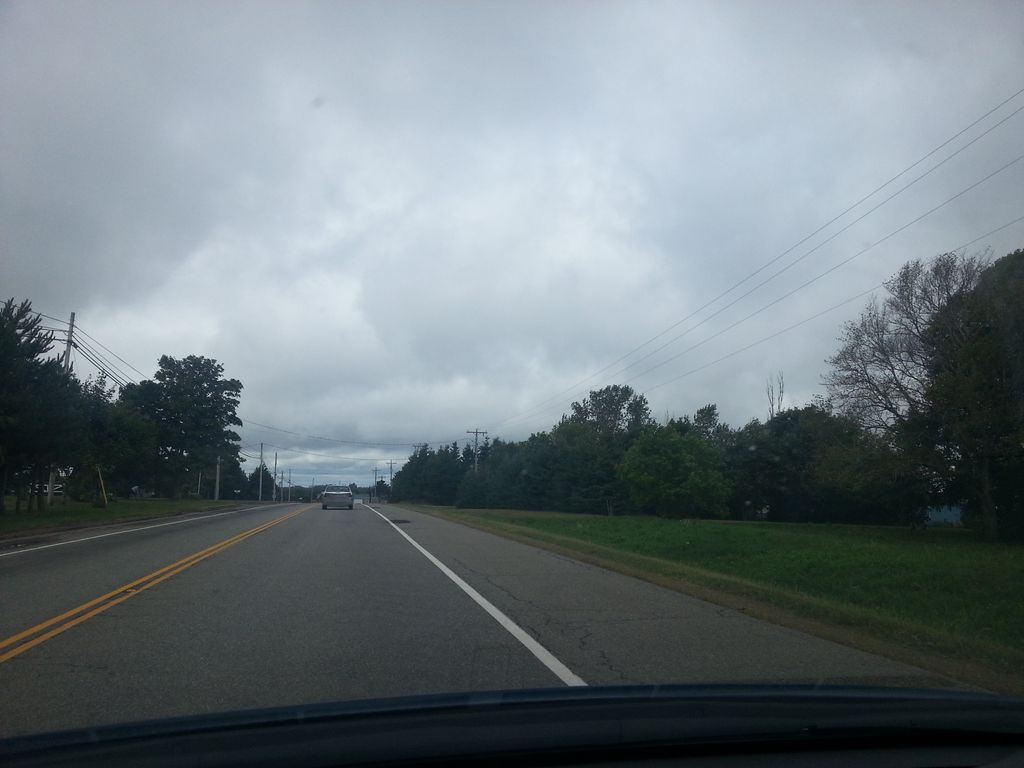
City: charlottetown